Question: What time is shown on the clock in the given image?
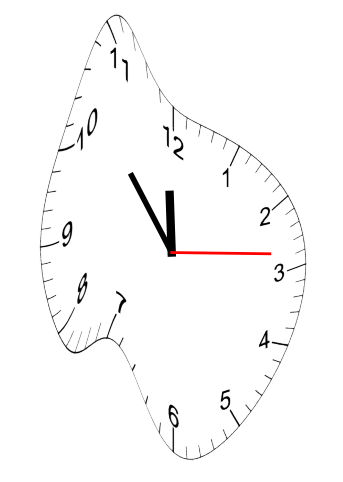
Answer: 11:53:14